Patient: sex F, age 58
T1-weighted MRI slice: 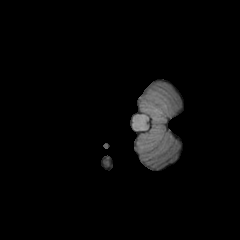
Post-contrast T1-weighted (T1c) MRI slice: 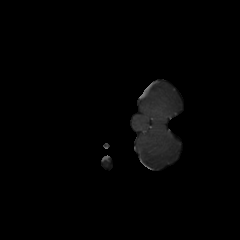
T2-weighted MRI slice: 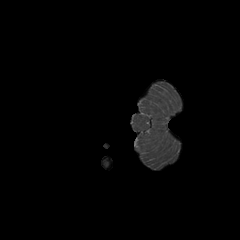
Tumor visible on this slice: no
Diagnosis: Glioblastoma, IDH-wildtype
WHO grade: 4